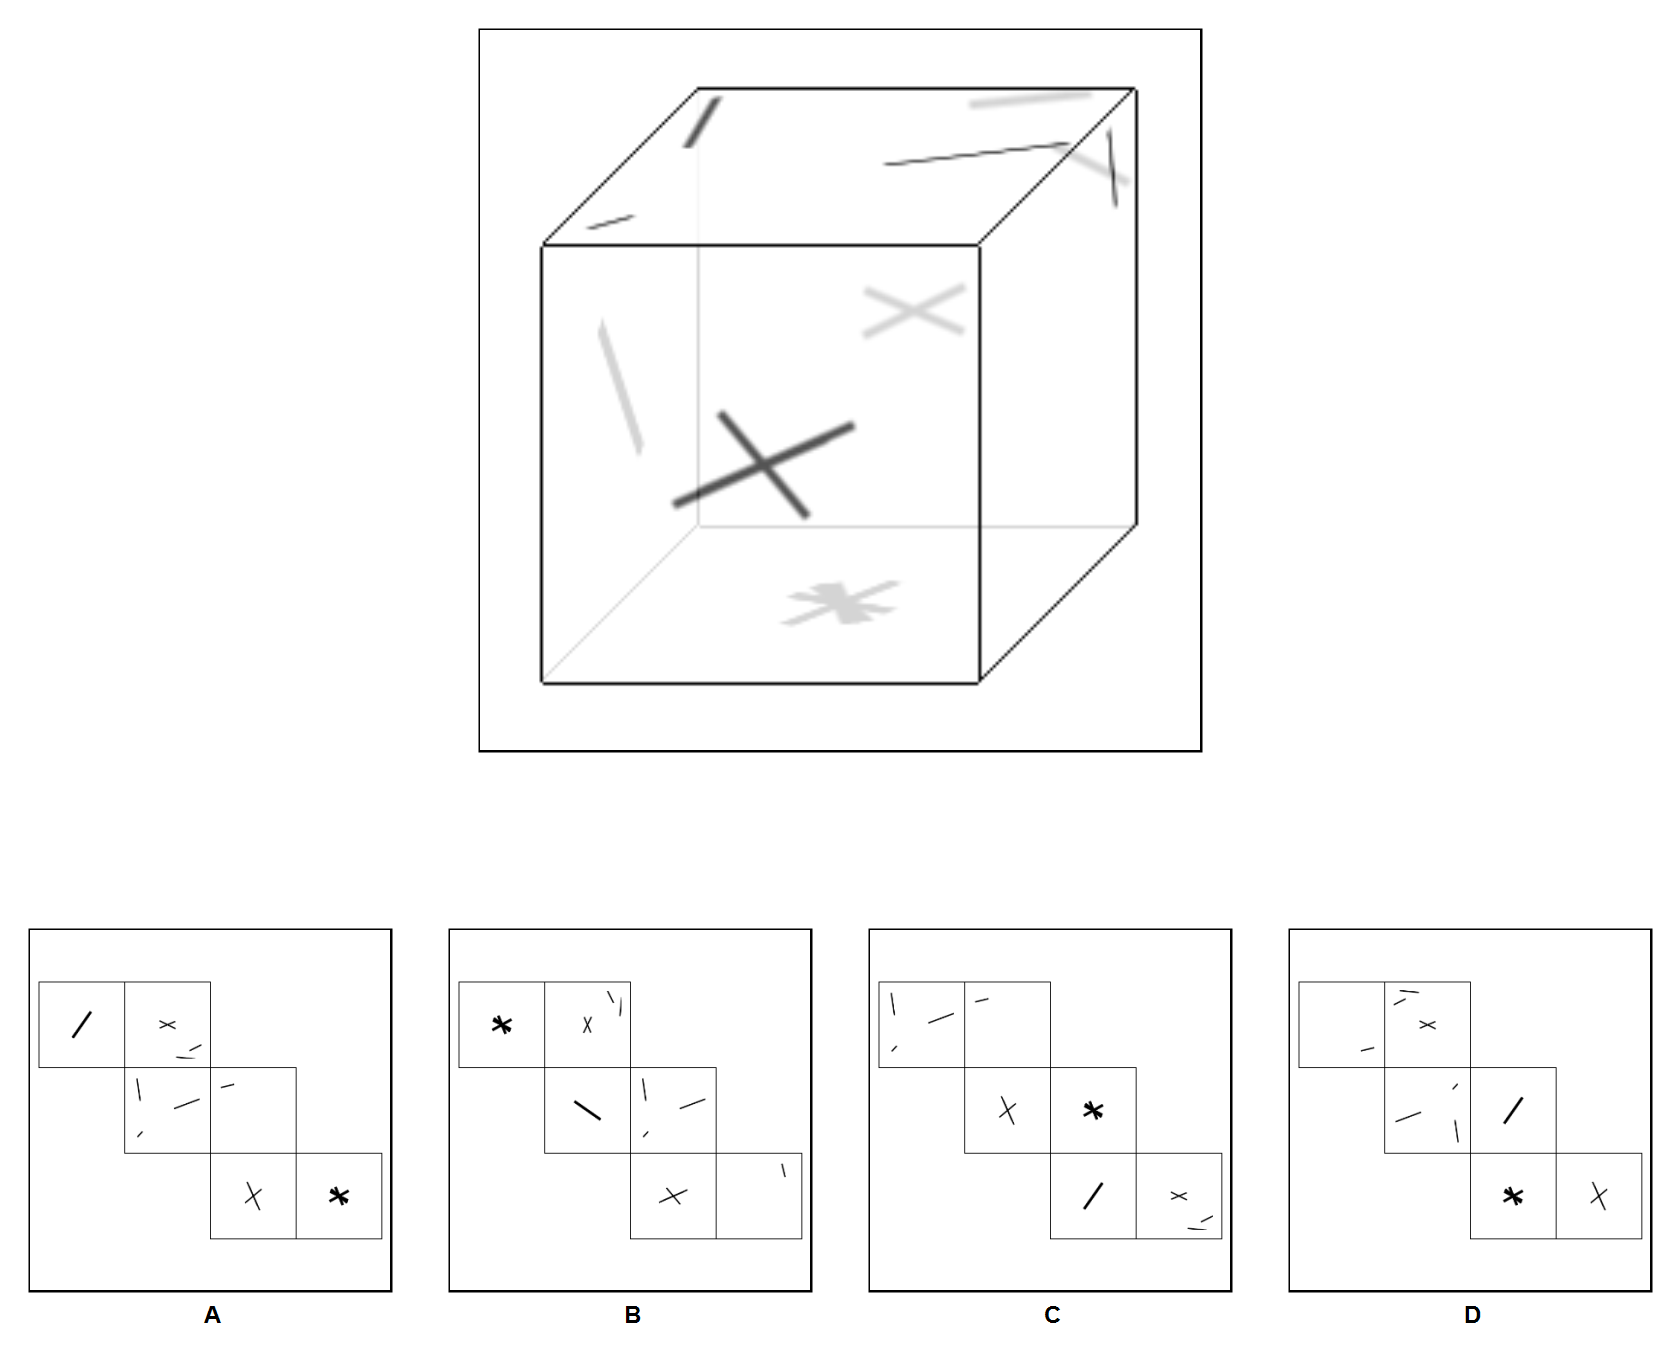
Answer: D